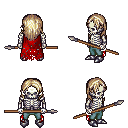
a pixel art fantasy rpg character, male body template, skeleton, red tattered cape, teal pants, white blonde long hairstyle, metal boots, spear, four views (front, back, left, right), 2x2 character sprite sheet, small pixel art, hard edges, no anti-aliasing